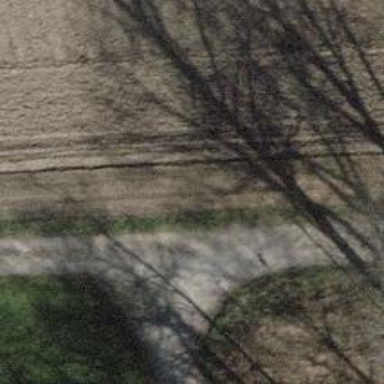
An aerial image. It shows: Track with grade2 tracktype.